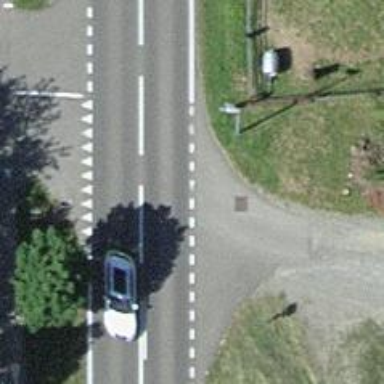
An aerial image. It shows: Secondary road.